Field crop: maize
Growth stage: 2
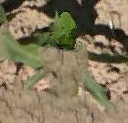
Species: maize